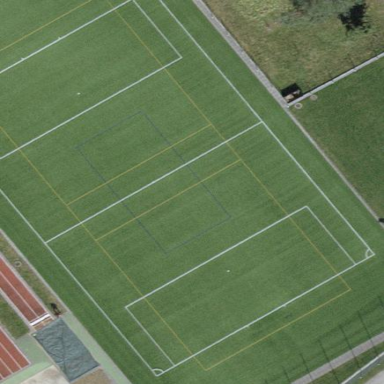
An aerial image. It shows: Pitch used for athletics and soccer.